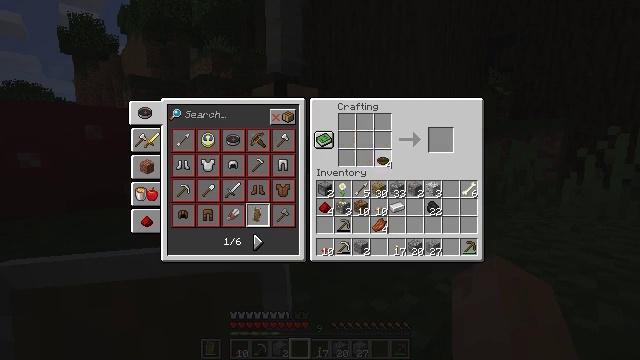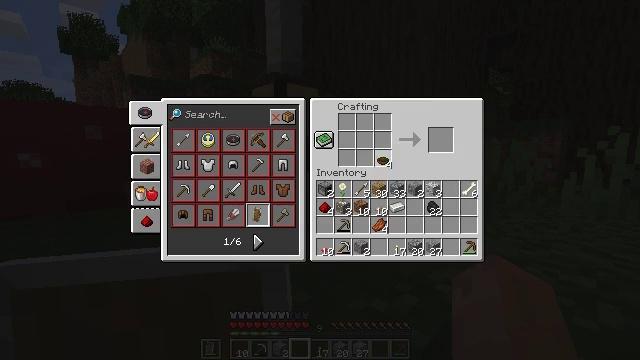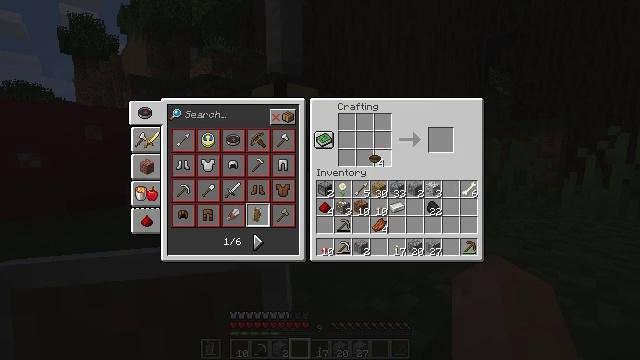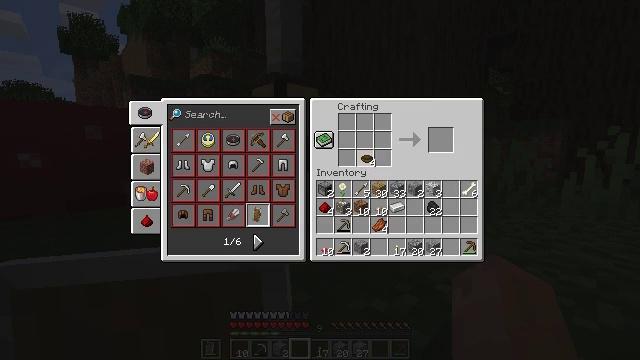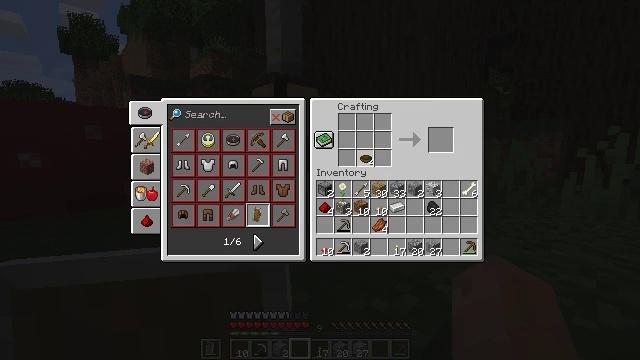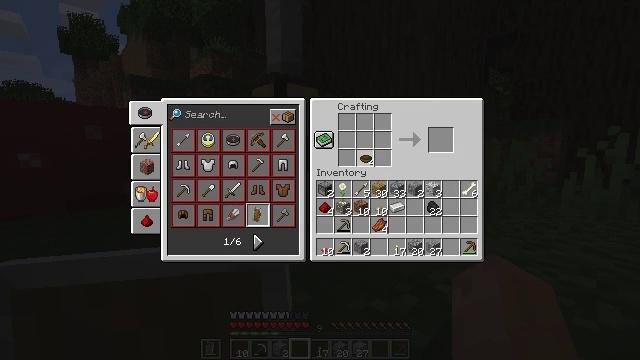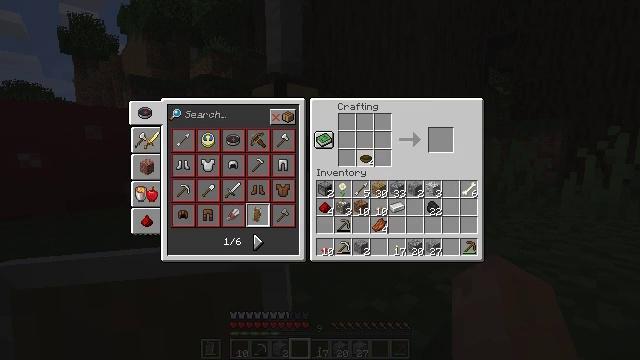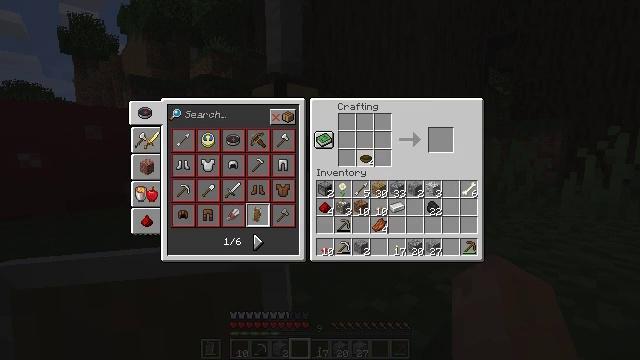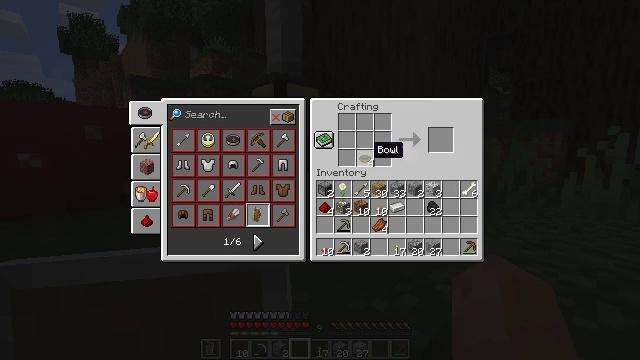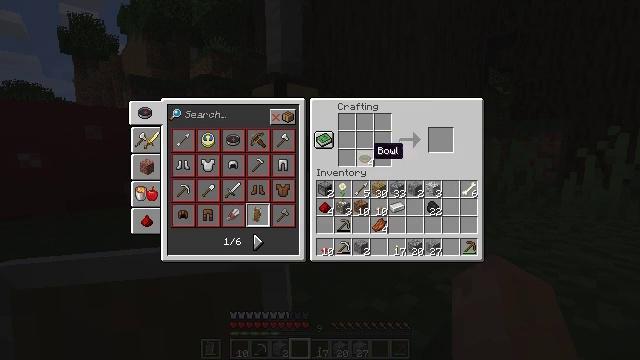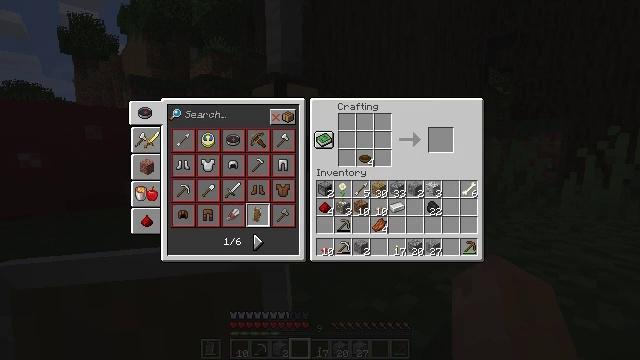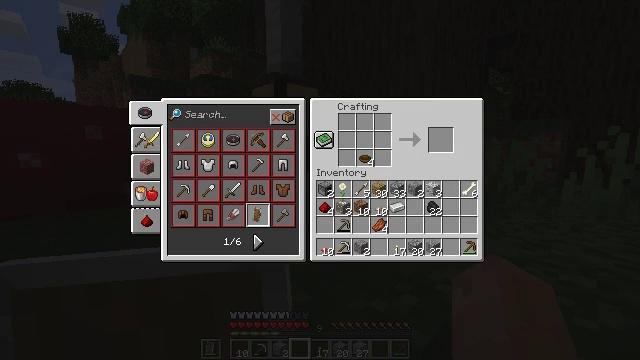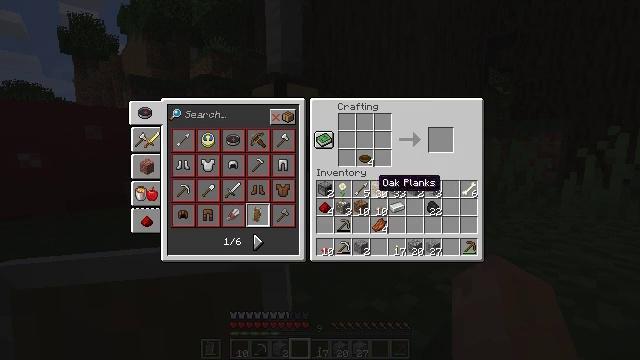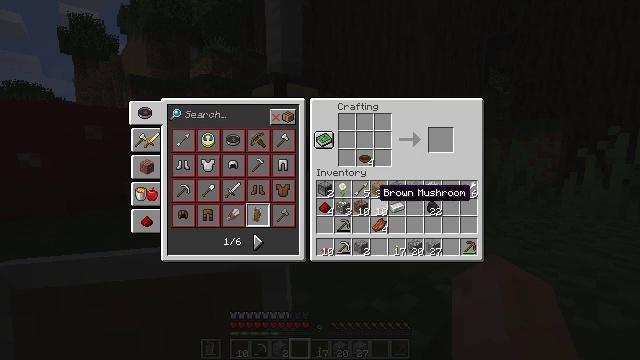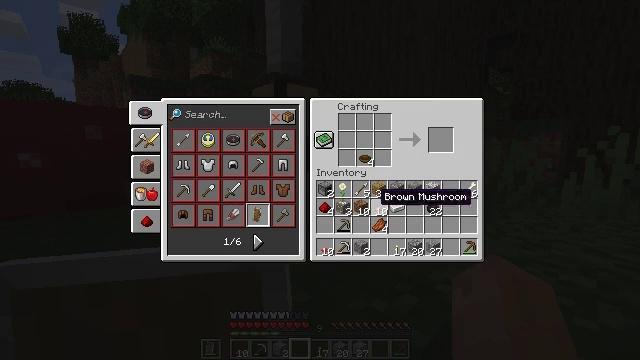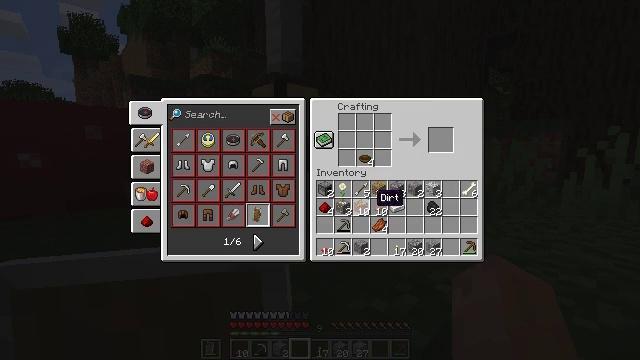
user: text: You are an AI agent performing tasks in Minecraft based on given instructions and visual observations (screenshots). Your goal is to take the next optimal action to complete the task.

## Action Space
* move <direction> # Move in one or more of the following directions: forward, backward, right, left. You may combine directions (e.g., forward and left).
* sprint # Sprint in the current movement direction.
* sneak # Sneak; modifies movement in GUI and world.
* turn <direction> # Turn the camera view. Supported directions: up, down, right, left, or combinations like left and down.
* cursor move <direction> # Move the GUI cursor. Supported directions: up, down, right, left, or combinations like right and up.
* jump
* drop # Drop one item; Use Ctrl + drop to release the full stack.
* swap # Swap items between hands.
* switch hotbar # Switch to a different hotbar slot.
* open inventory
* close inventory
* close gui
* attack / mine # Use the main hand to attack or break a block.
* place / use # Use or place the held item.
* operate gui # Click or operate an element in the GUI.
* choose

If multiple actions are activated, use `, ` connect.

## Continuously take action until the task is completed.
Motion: motion action
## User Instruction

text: Combine two types of mushrooms with a bowl for mushroom stew.
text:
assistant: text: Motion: open gui
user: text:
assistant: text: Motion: cursor move left
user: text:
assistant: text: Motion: cursor move left
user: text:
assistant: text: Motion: no_op
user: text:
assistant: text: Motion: operate gui
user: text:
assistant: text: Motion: operate gui
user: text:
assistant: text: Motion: operate gui
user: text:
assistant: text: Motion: no_op
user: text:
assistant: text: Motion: no_op
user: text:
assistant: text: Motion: cursor move down
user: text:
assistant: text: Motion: cursor move down
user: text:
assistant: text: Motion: cursor move down
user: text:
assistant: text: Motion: cursor move down
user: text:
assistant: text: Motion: no_op
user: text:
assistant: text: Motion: no_op
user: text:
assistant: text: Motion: cursor move left
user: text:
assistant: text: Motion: no_op
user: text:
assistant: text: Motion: cursor move right
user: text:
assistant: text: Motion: cursor move right
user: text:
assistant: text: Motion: no_op
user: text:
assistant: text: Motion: no_op
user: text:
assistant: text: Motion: cursor move left
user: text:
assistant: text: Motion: no_op
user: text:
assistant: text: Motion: cursor move down
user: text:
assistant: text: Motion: cursor move down
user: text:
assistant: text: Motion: cursor move down
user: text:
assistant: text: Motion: cursor move down
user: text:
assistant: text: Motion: no_op
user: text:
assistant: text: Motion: no_op
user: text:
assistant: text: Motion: cursor move left